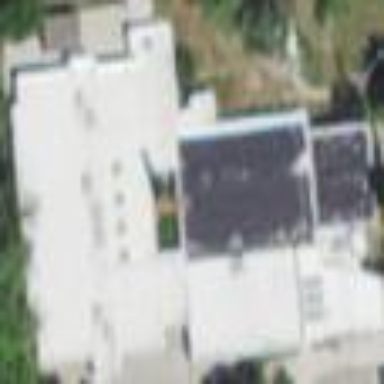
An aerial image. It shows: Arts center housed in building.